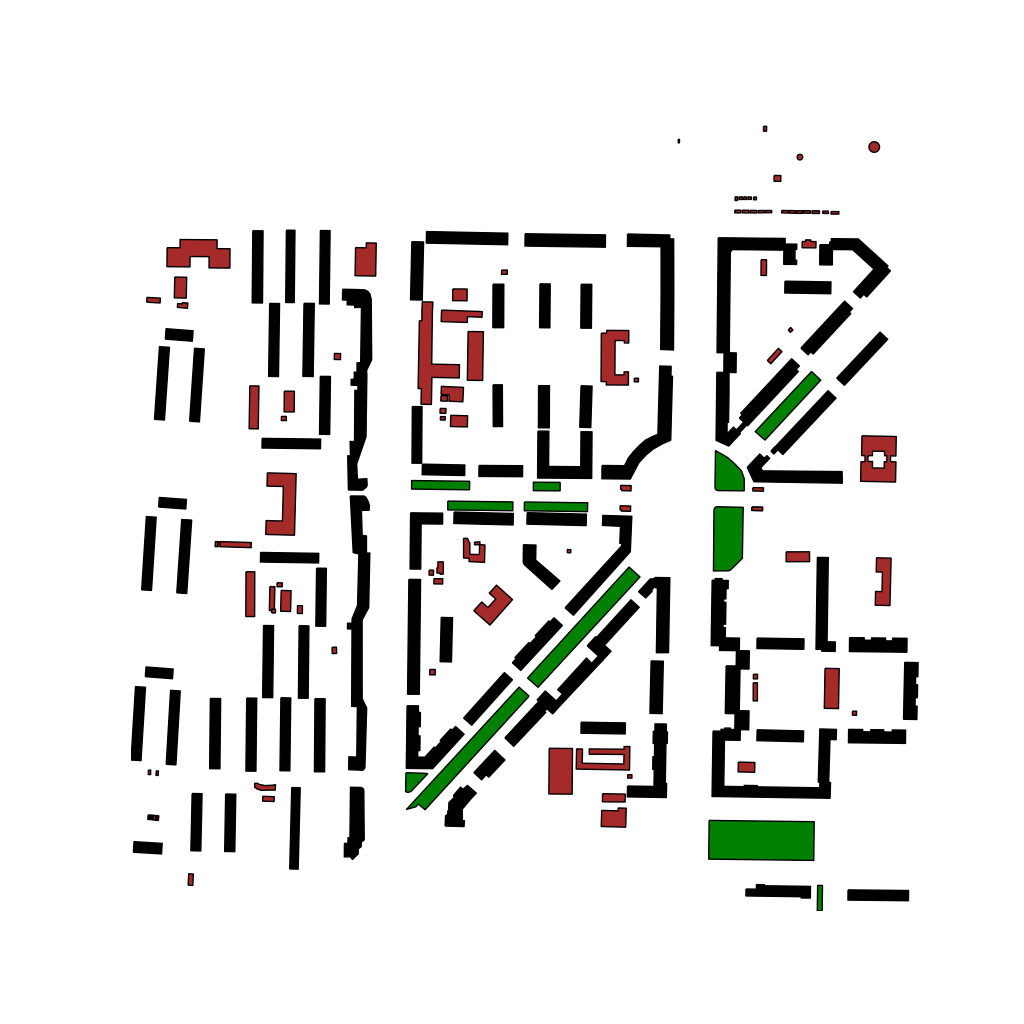
Tags: overhead vector_map, business, recreation, residential, special, modern, soviet, high_rise, individual_rise, low_rise, medium_rise, density_2, Building, Facility, Park, 1.0 km²